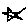
Label: star